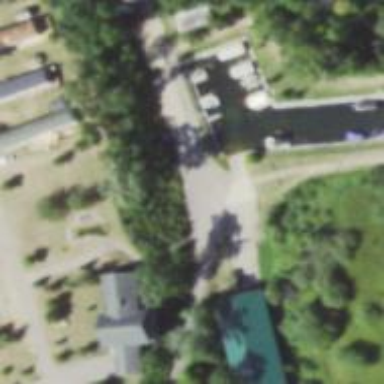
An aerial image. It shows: Slipway on leisure land.